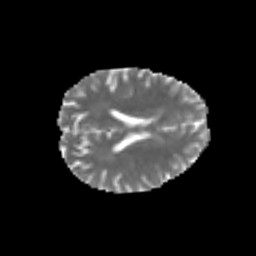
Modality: MD
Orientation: axial
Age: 25
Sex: male
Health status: healthy